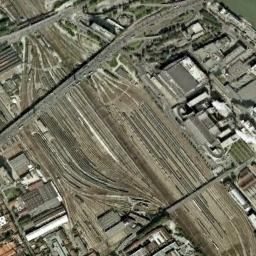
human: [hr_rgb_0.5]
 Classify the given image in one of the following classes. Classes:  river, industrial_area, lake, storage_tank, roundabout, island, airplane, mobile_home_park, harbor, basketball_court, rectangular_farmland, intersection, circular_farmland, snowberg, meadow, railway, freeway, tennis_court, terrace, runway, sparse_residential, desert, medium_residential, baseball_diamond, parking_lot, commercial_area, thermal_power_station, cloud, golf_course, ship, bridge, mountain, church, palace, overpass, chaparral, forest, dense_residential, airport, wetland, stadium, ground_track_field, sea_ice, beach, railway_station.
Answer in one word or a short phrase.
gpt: railway_station